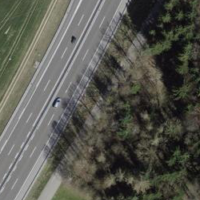
EUNIS habitat code: 57
Species observed at this site:
Milvus milvus